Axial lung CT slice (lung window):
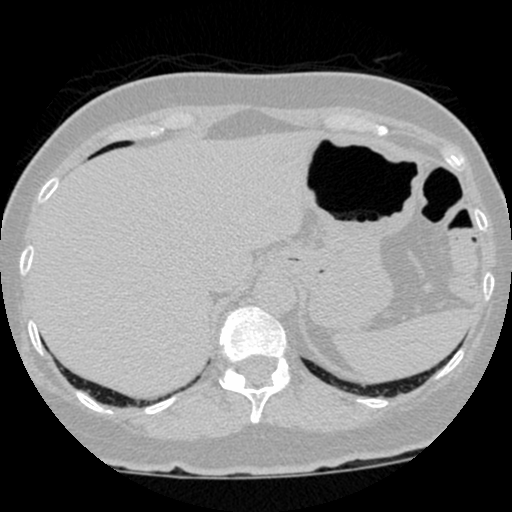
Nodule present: no